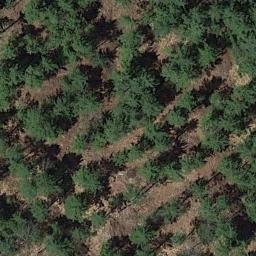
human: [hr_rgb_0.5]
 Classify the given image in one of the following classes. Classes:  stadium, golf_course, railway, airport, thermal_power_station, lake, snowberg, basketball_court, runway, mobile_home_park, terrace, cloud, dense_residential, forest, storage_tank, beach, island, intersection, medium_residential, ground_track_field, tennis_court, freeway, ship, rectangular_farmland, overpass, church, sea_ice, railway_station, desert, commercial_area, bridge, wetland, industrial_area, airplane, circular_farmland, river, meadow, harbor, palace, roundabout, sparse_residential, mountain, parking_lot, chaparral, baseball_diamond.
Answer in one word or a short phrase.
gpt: forest